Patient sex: F
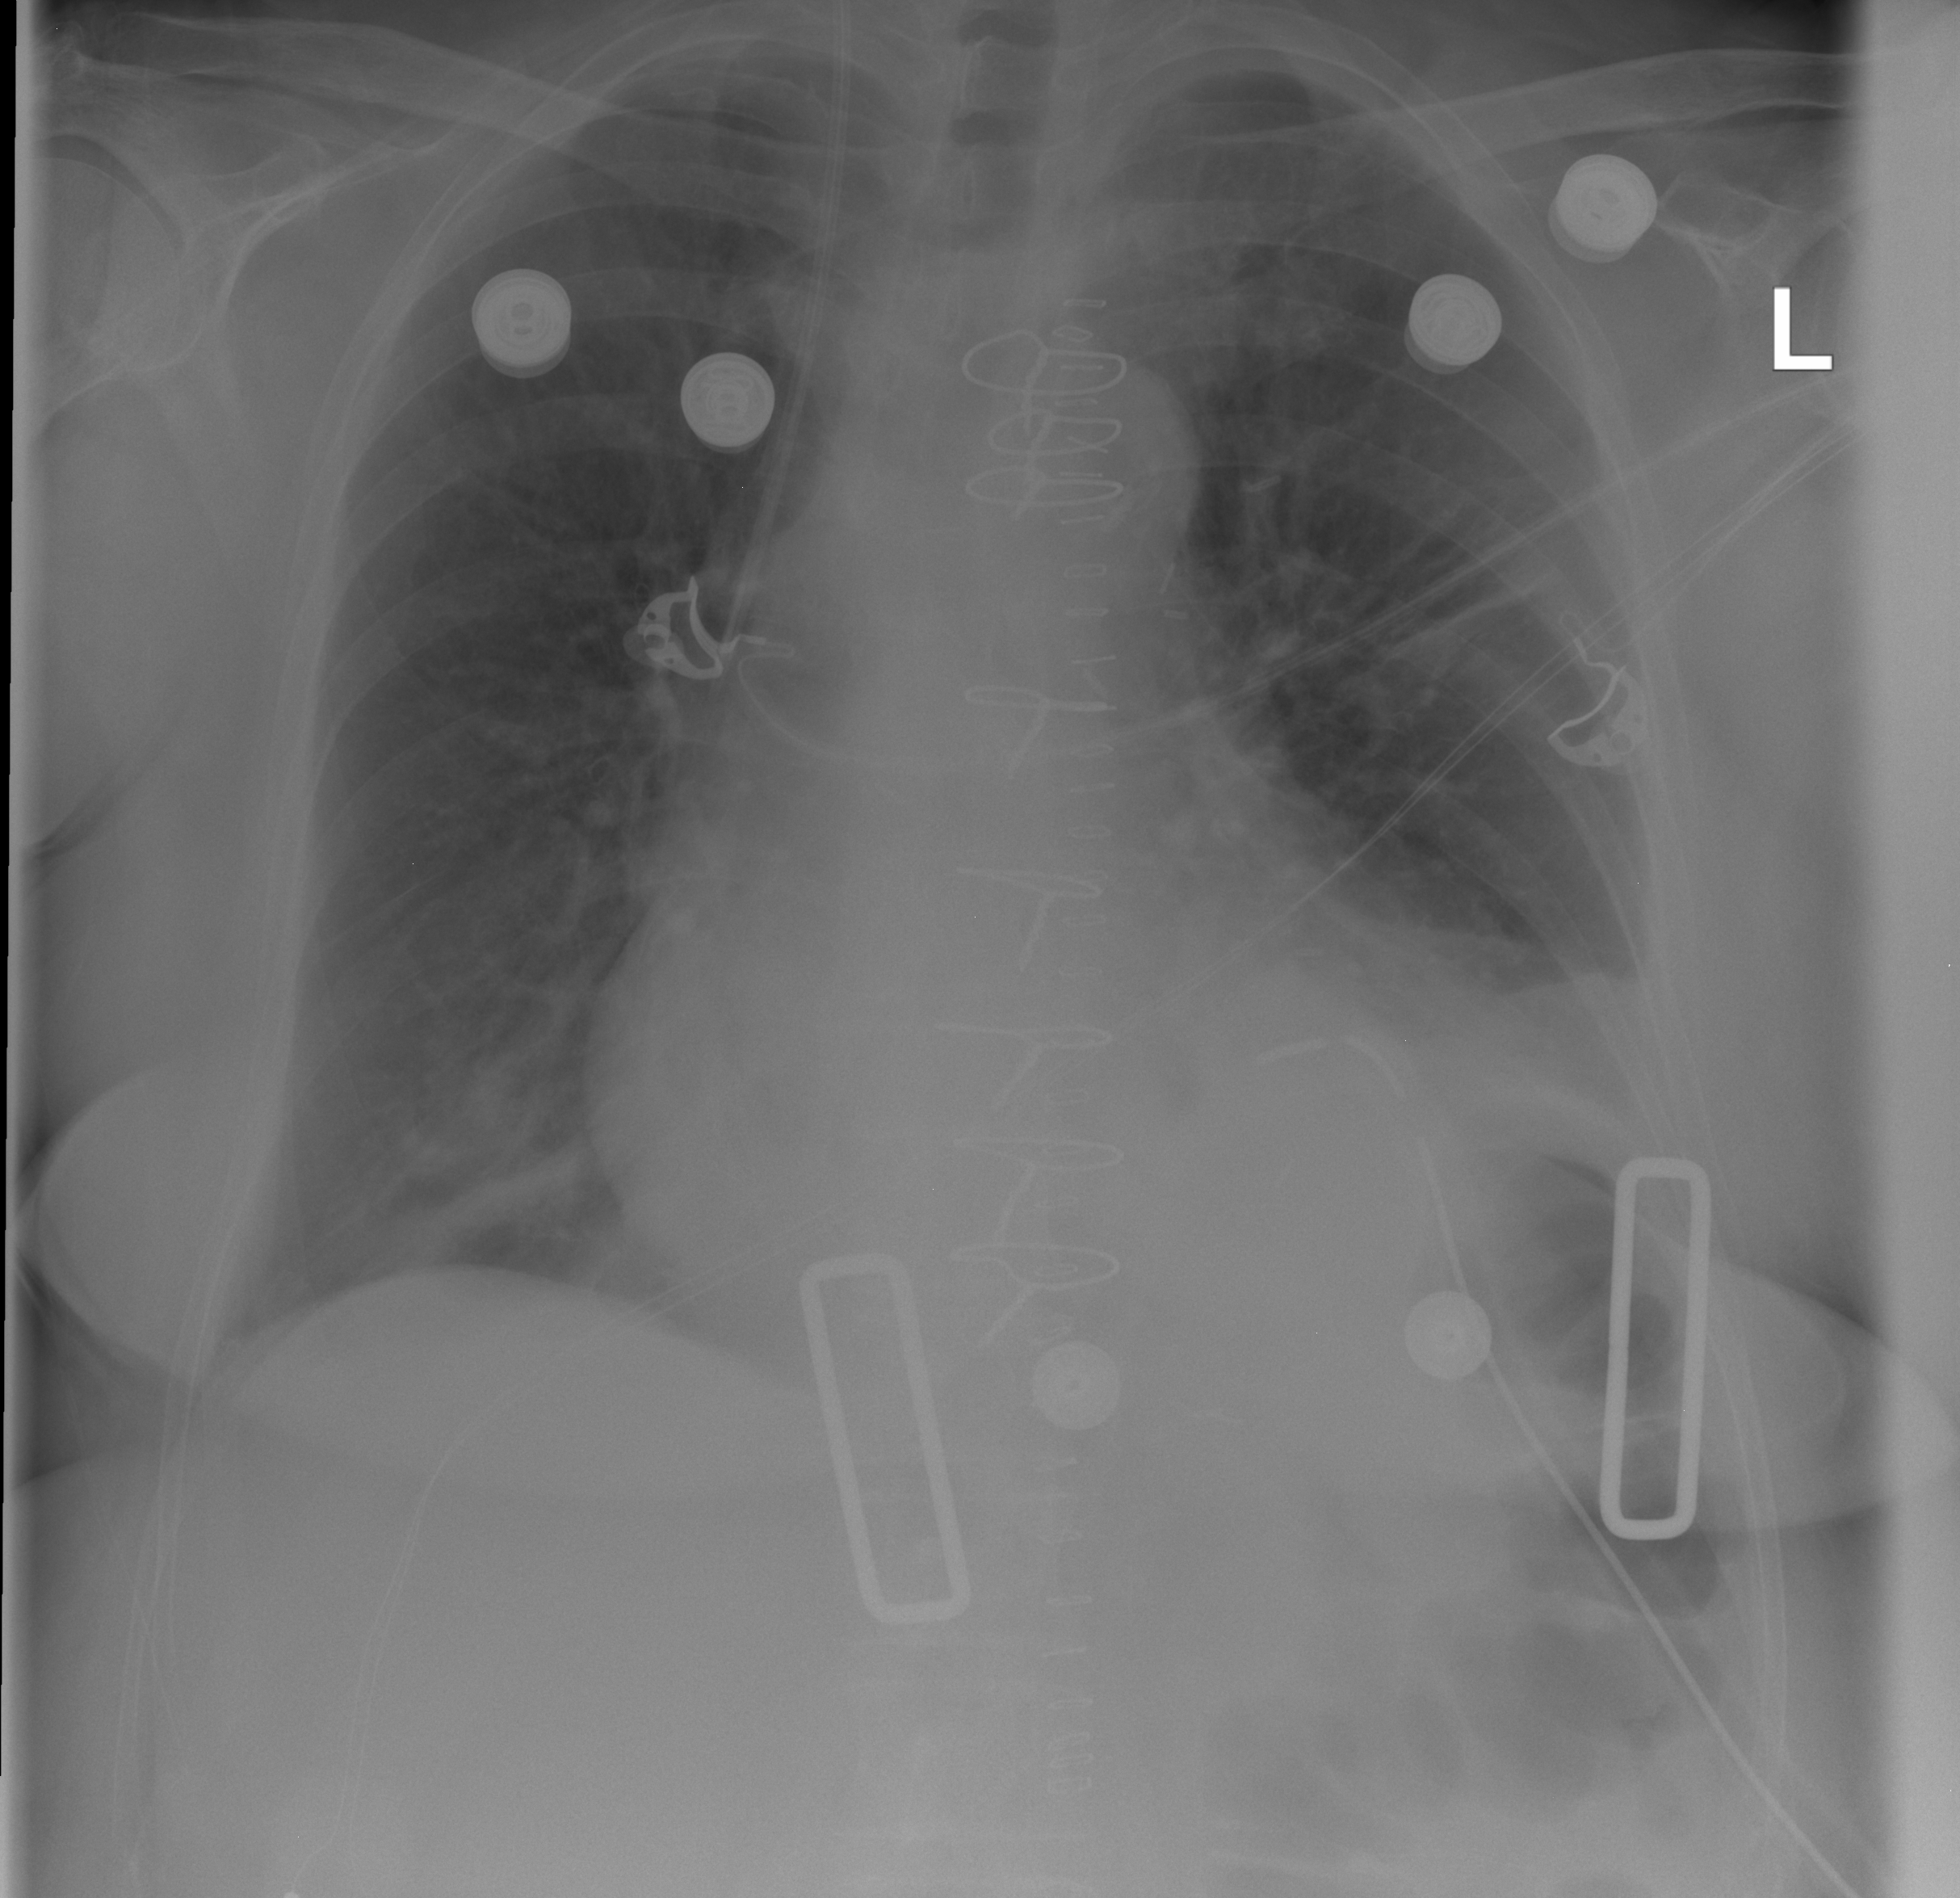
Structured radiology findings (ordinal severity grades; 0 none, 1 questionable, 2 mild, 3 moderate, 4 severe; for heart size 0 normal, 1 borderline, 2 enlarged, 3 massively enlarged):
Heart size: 2
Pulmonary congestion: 0
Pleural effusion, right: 0
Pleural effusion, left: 2
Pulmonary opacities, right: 0
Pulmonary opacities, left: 0
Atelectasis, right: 0
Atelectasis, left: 2